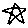
Label: star